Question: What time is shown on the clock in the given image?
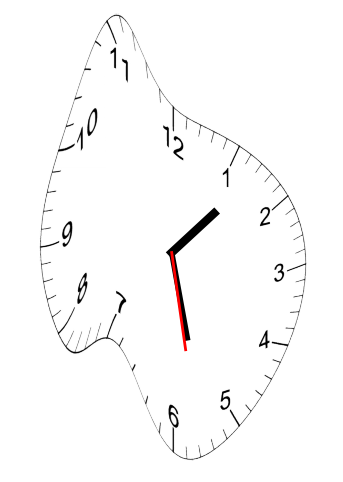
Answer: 01:27:28